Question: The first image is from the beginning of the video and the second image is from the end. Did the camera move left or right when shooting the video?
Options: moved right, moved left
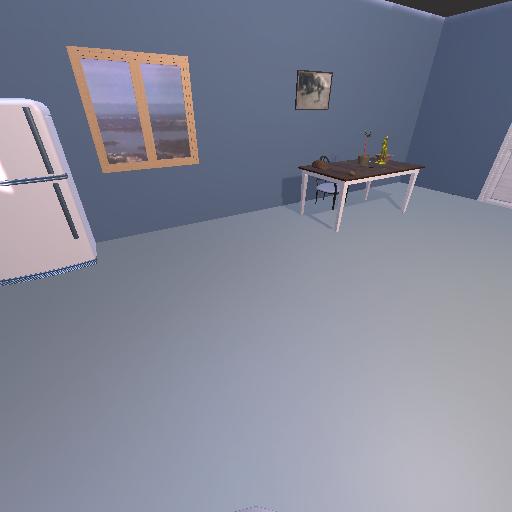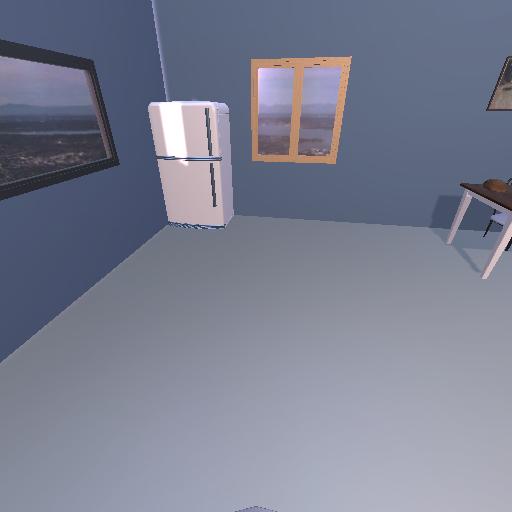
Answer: moved right